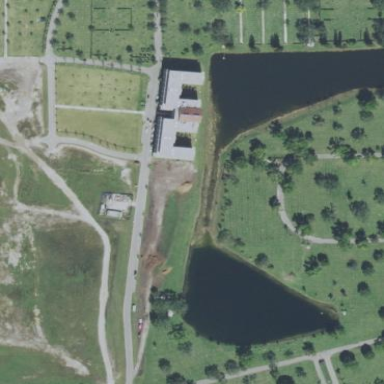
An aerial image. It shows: Cemetery.